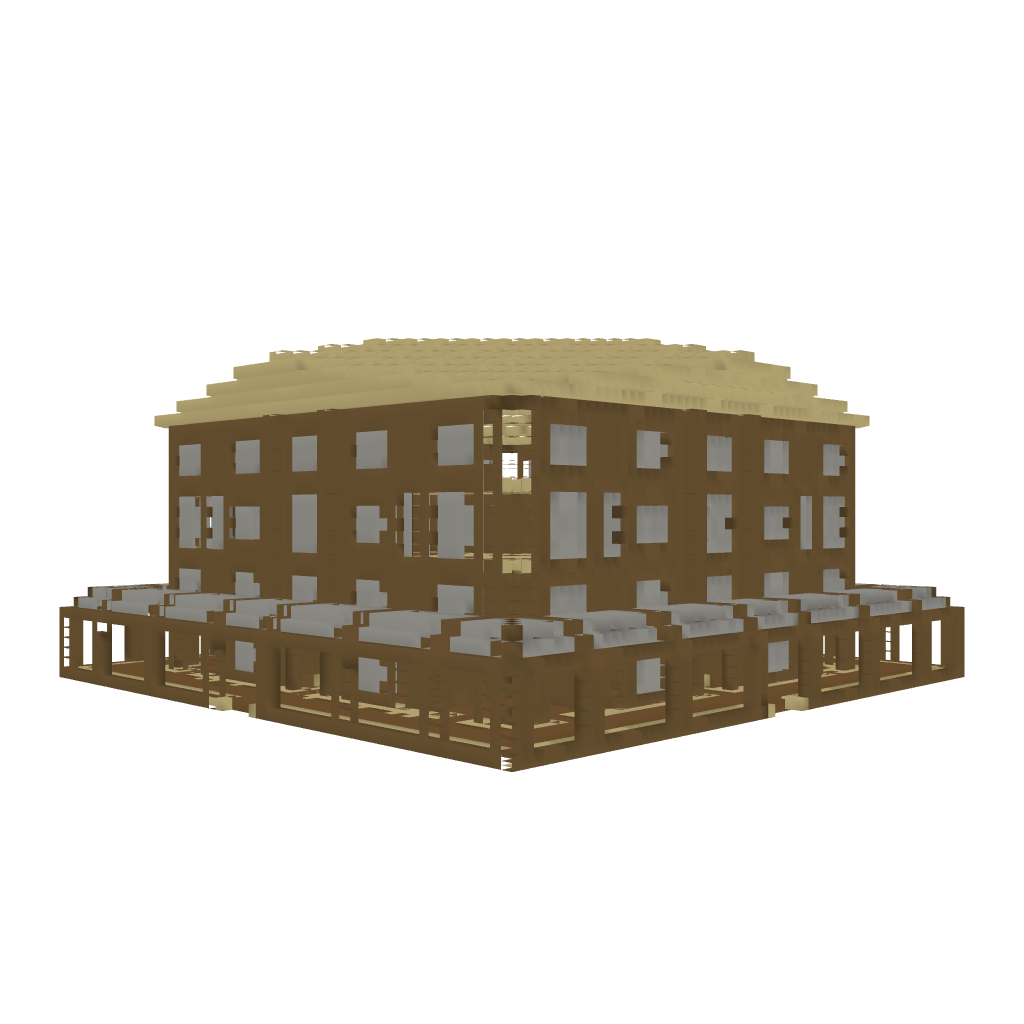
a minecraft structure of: RCSys - Wooden Store 64x64x33